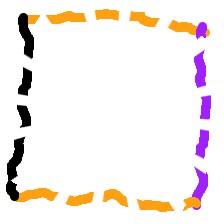
Shape: square